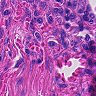
Metastatic tissue present: no